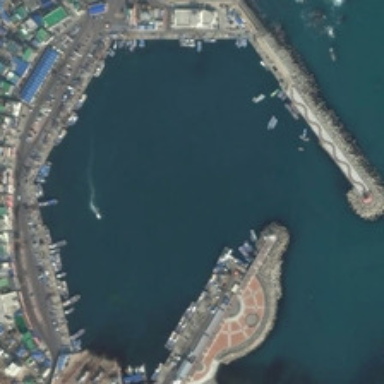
Many buildings are near a port with some boats near bank .